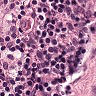
Metastatic tissue present: no